Question:
I have written a script that needs to be checked over before I can run it (@printonly = 0)
I need to format the script for readability first. I am wrapping the statements into a variable then printing the variable.
I want to keep the query section tidy, but also the print section outputting in a desirable format.
1) The (second) UPDATE in the print area I want a blank new line, then showing the UPDATE.
Can i build this into the query at the top?
2) The (third) UPDATE in the print area appears as tabbed across due to the clean formatting in the query area. How can I get this untabbed in the print area, while maintaining good formatting in the query area?
3) Same as number 1), I need a new blank line before the (fourth) UPDATE.
'''
DECLARE @remoteinstance nvarchar(max)
DECLARE @exec nvarchar(max)
DECLARE @printonly bit
SET @printonly = 1
--section 1
SET @remoteinstance = '[linkedservername]'
SET @exec = 'UPDATE r_st
SET.....
FROM.... AS st
INNER JOIN ' + @remoteinstance + '.. AS r_st
st... = r_st... AND st... <> r_st... '
IF (@printonly = 1) BEGIN PRINT @exec END
ELSE BEGIN EXEC (@exec) END
SET @exec = 'UPDATE ' + @remoteinstance + '...
SET xx = xy
UPDATE ' + @remoteinstance + '....
SET xz = xa
WHERE ..... '
IF (@printonly = 1) BEGIN PRINT @exec END
ELSE BEGIN EXEC (@exec) END
--section 2 -
SET @remoteinstance = '[next linkedservername]'
SET @exec = ' {same as above}....
'''
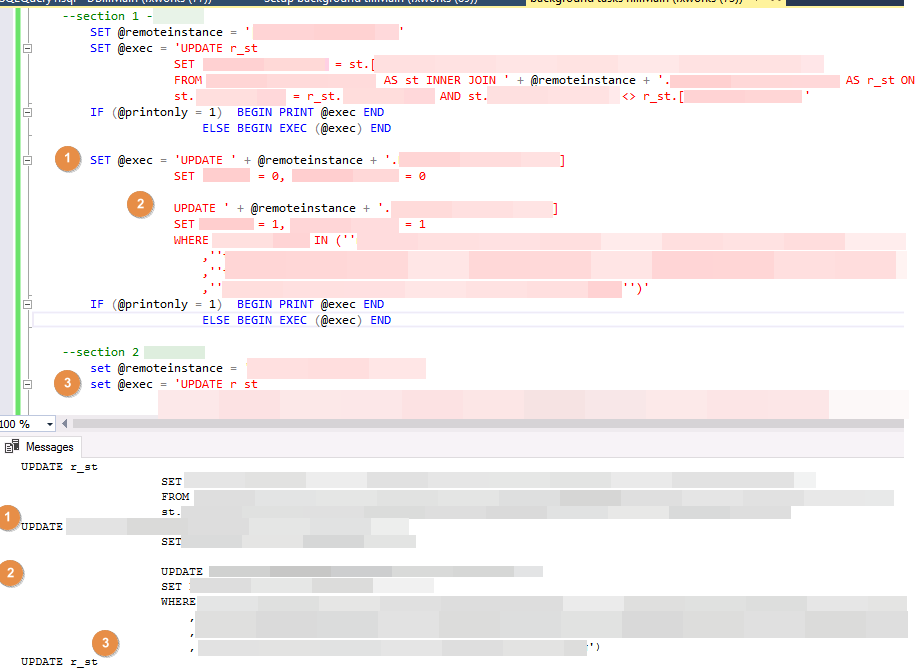
Answer: Use 'CHAR(9)' to control tabs and 'CHAR(13)' for line breaks.
'''
declare @x varchar(100) = 'A';
set @x = @x + CHAR(13) + 'B';
set @x = @x + CHAR(9) + 'C';
print @x;
'''
Results:
'''
A
B C
'''
If you want to replace spacing or tabs, use 'REPLACE'.
'''
print REPLACE(@x, CHAR(9), '!')
'''
Results:
'''
A
B!C
'''